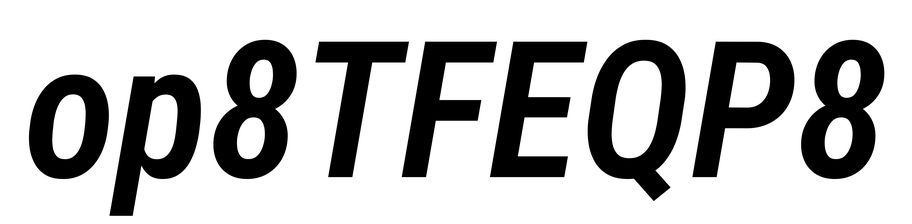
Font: Roboto-Italic_Condensed_SemiBold_Italic